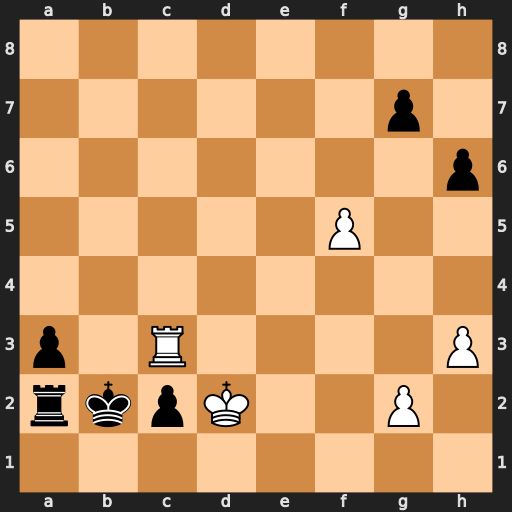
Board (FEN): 8/6p1/7p/5P2/8/p1R4P/rkpK2P1/8
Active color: w
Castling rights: -
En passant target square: -
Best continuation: Rxc2+ Kb3 Rxa2 Kxa2 Kc2